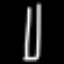
Label: fork